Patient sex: F
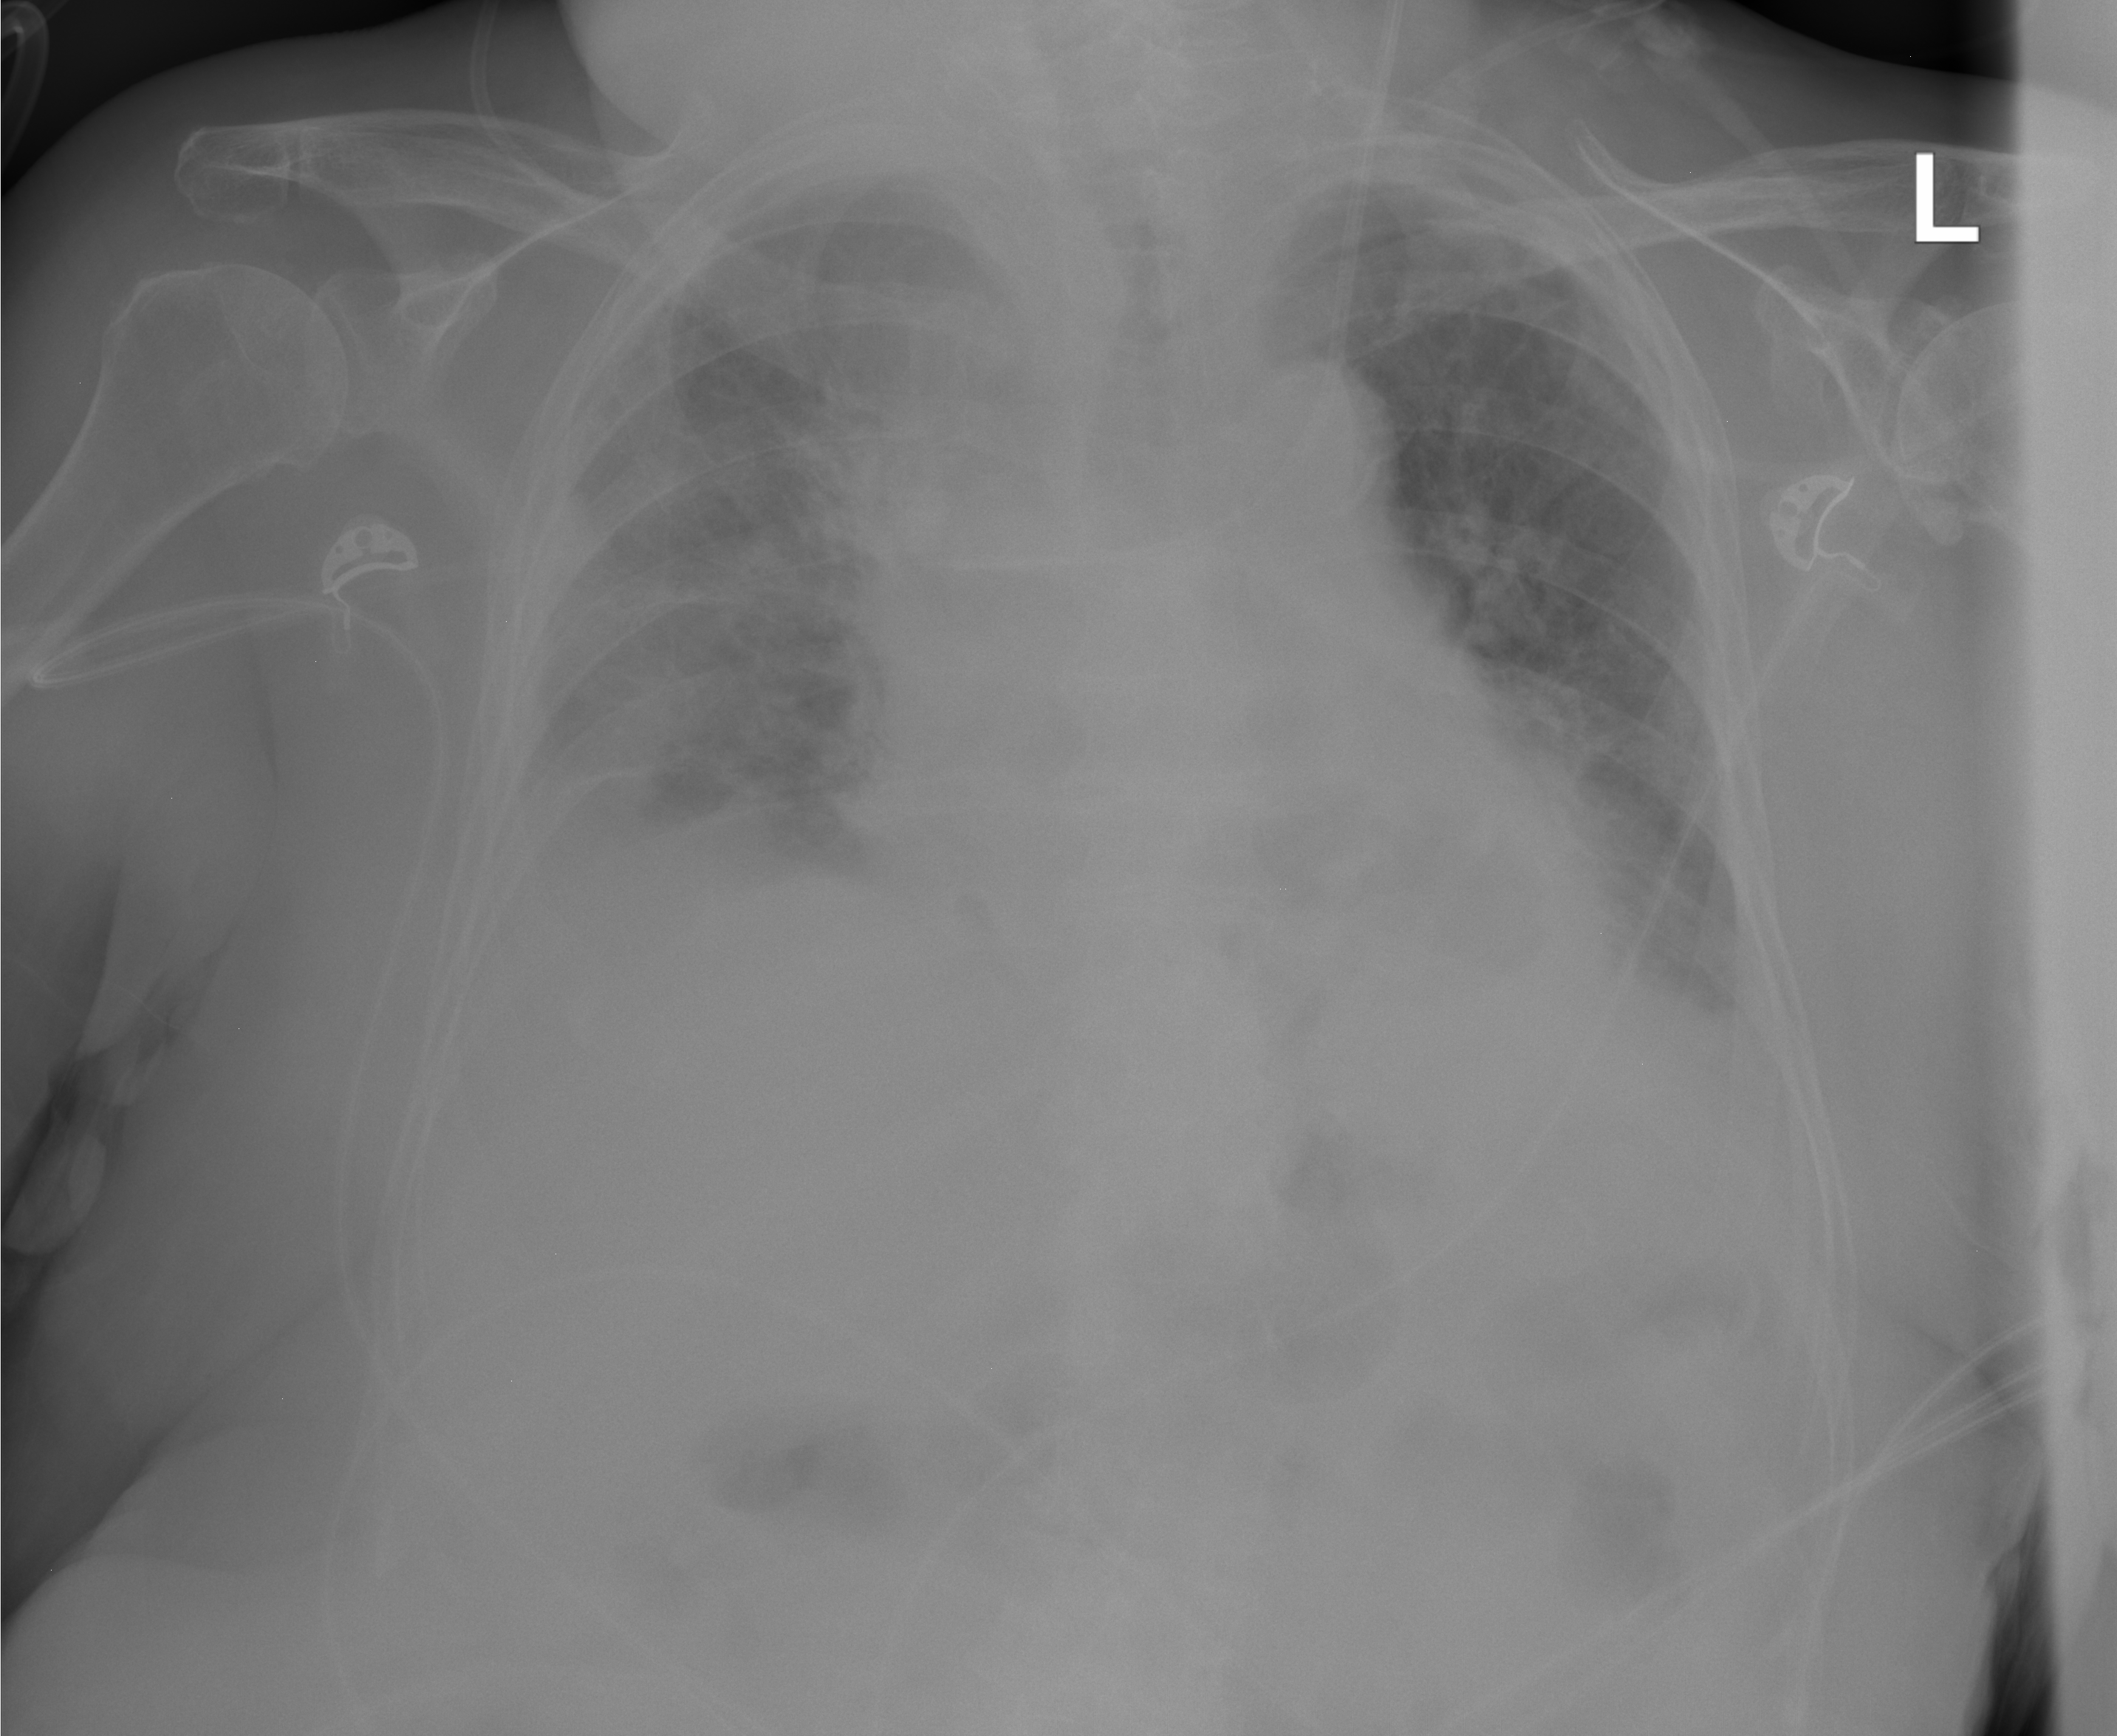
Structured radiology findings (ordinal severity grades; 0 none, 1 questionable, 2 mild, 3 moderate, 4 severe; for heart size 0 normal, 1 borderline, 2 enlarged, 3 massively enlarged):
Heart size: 2
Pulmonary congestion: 2
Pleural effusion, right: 3
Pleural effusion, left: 2
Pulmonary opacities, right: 2
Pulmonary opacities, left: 0
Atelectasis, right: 3
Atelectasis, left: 2